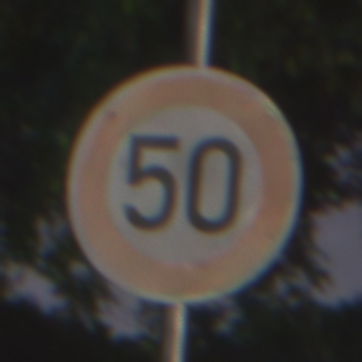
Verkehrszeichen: Geschwindigkeit50
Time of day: Night
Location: Outdoor (Suburban)
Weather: PartlyCloudy
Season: NotSpecified
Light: Artificial